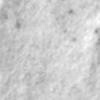
Label: no_change